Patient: sex M, age 48
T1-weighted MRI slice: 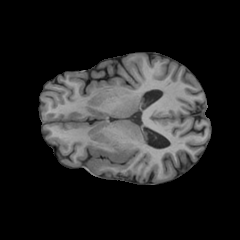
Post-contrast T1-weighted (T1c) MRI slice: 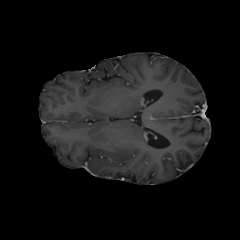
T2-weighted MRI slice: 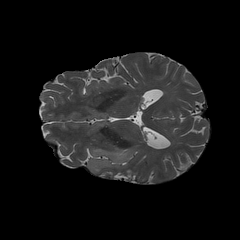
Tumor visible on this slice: yes
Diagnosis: Glioblastoma, IDH-wildtype
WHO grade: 4